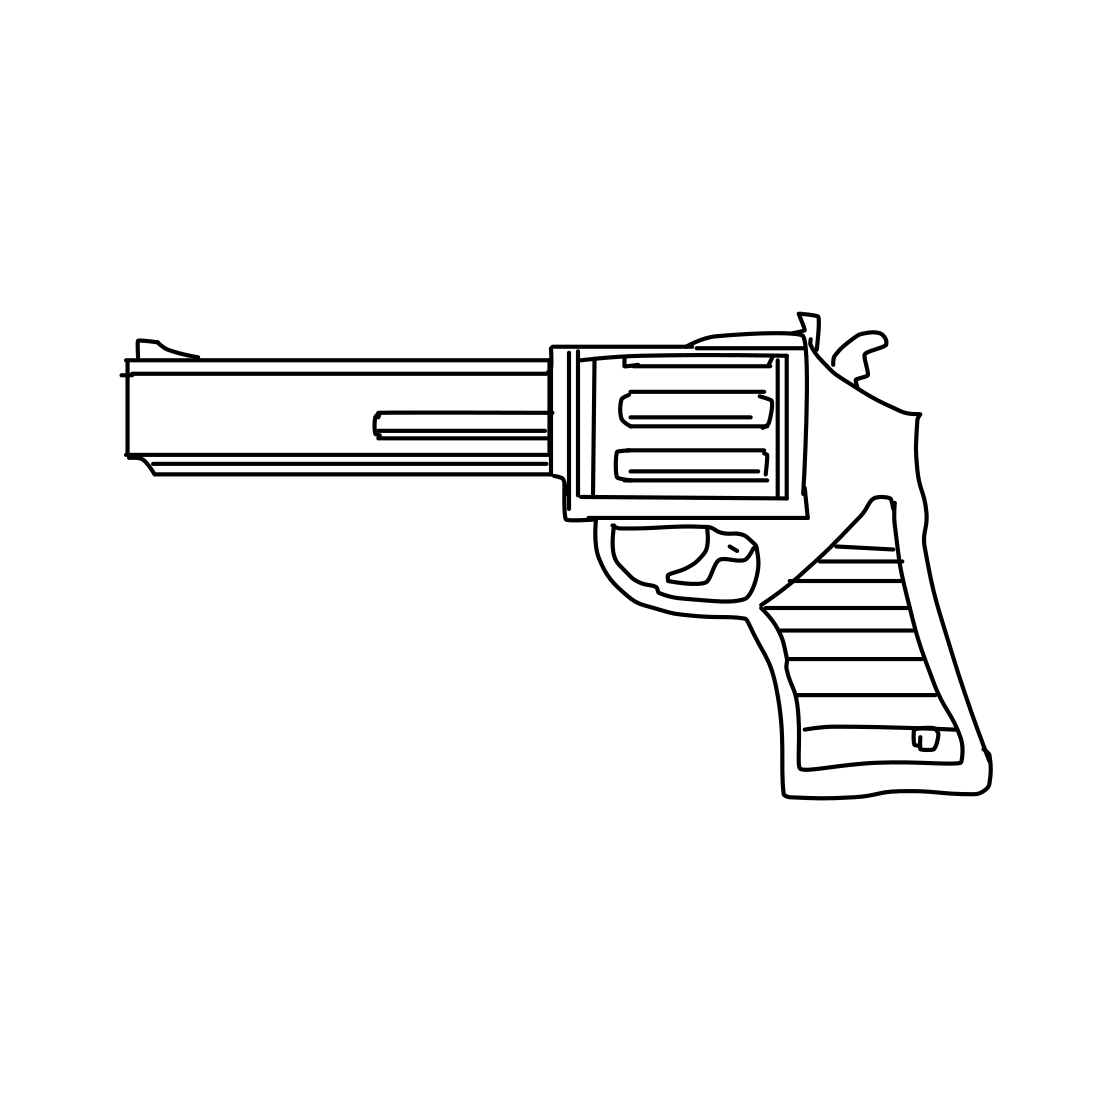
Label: revolver